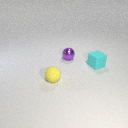
small cyan rubber cube to the right of small yellow rubber sphere